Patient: sex F, age 59
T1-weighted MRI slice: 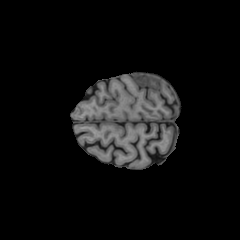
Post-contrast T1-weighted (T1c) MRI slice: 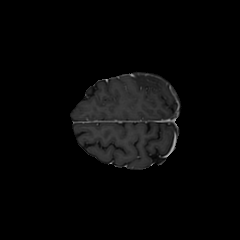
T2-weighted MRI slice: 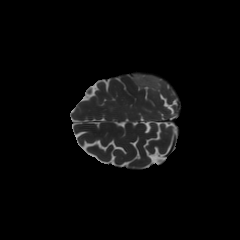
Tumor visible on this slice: yes
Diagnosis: Astrocytoma, IDH-mutant
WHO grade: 3